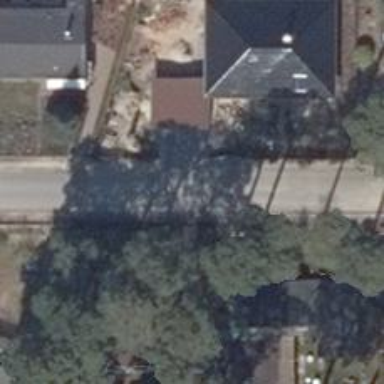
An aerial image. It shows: Driveway.